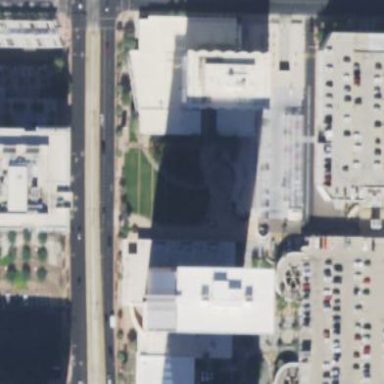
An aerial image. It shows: Office building.